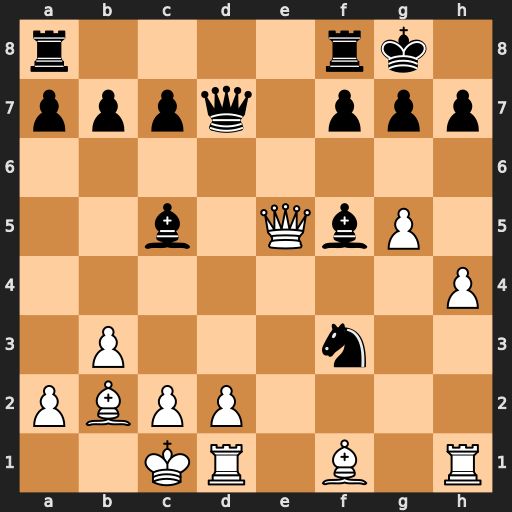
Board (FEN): r4rk1/pppq1ppp/8/2b1QbP1/7P/1P3n2/PBPP4/2KR1B1R
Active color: w
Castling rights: -
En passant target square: -
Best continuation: Qxg7#